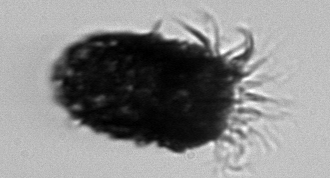
Label: Stenosemella_pacifica